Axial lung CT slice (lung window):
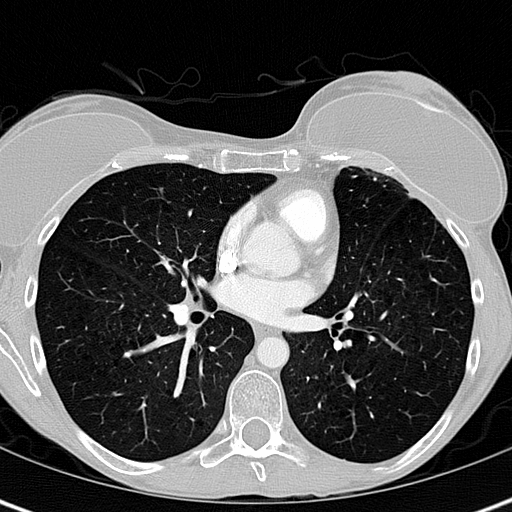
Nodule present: yes
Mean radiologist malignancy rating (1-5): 1